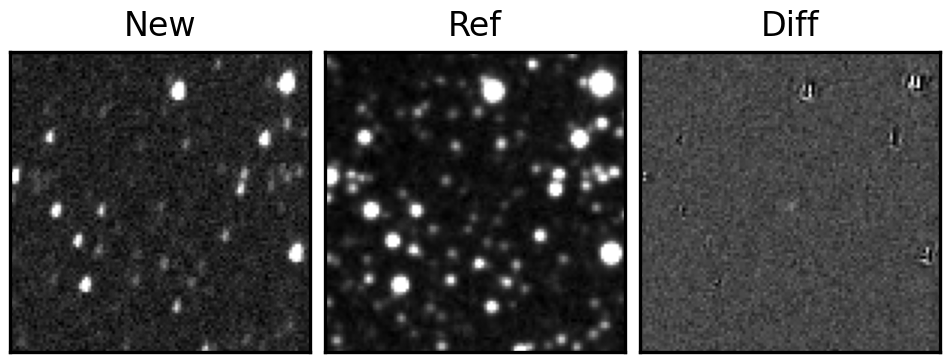
Label: real